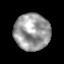
Tissue: prostate
Cell type: T cells
Senescence score: 0.3104
Nuclear area (px): 1277
Mean DAPI intensity: 154.891